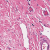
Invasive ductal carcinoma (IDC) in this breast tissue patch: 0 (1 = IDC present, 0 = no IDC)